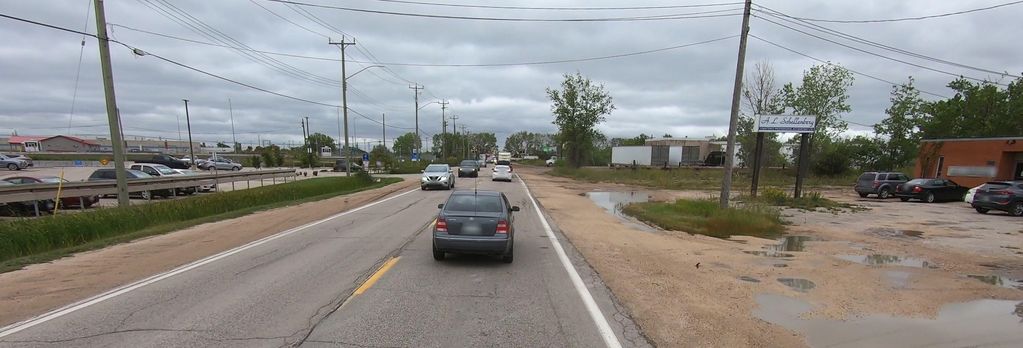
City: winnipeg